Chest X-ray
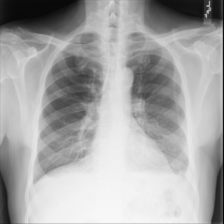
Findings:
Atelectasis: negative
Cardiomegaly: negative
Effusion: positive
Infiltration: negative
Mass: negative
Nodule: negative
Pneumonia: negative
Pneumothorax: negative
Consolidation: negative
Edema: negative
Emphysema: negative
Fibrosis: negative
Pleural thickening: negative
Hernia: negative